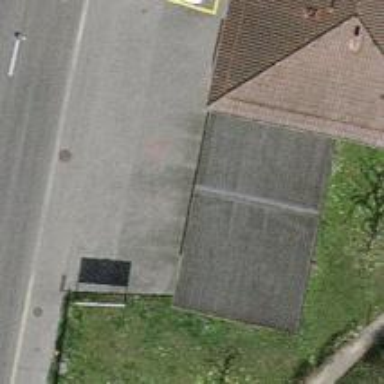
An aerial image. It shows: Group of garages.